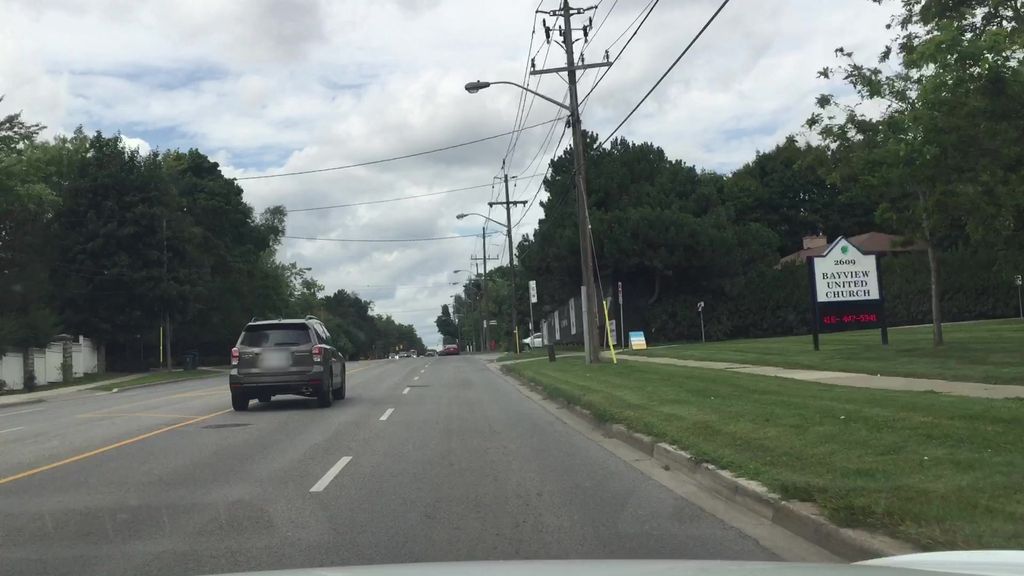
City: toronto